Question: I have a full screen image called heart.png loaded into an UIImageView that's 320x480. I've created a 640x960 version and named it heart@2x.png. I also created a 640x1136 version and named it heart-568h@2x.png.
I built a 3.5" view in a storyboard with an UIImageView that's 320x480. I'd assume using a 4" screen device will automatically load heart-568h@2x.png but it does not seem to be the case. Do I have to create 2 storyboards for 3.5" and 4" screens?
EDIT
So far everything is being done in IB, no code has been used. Here's an example project I just set up:

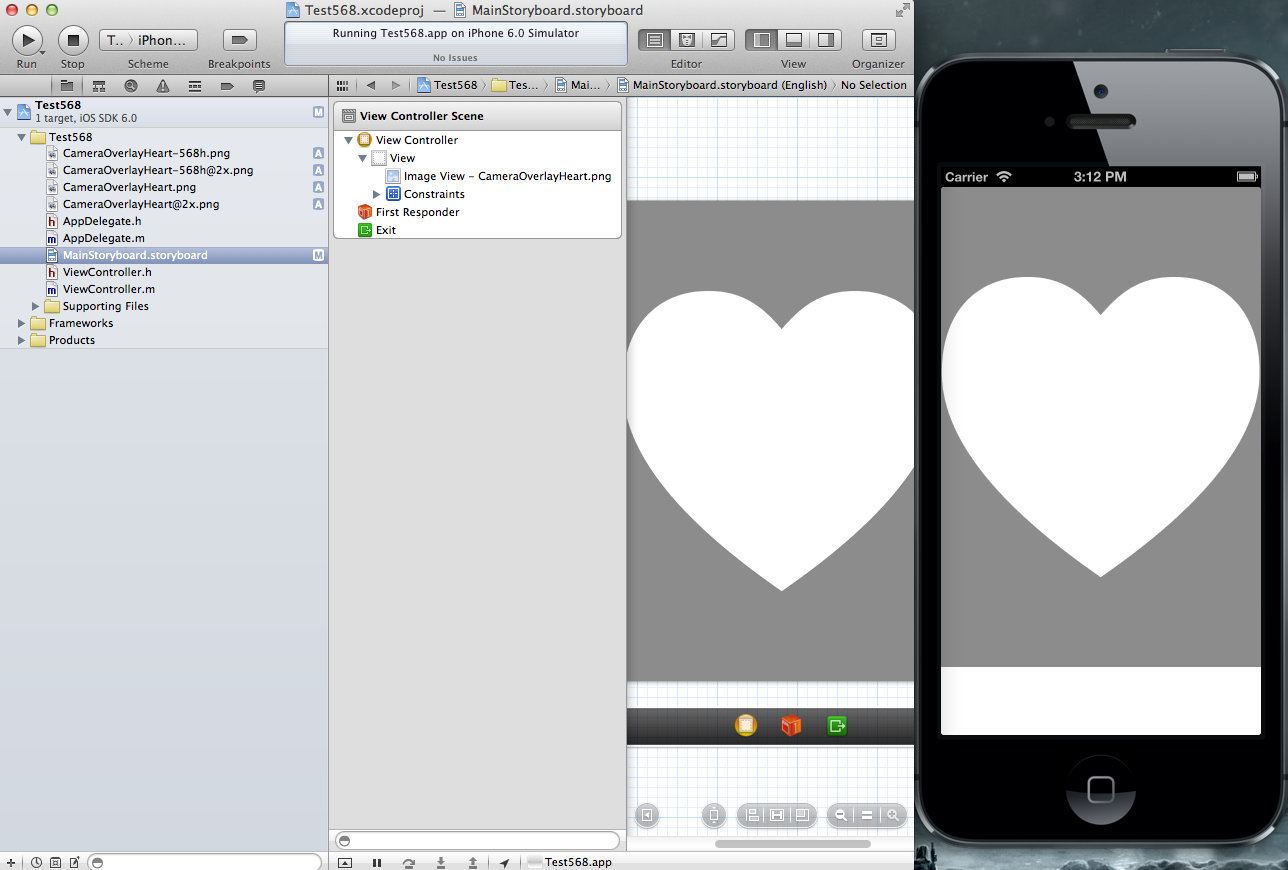
Answer: You are correct. The device will not automatically load the 568 image (other than the launch image) in the way that it differentiates between regular and retina (@2x). You will have to programmatically check, or use a separate storyboard / NIB.
'''
if(UI_USER_INTERFACE_IDIOM() == UIUserInterfaceIdiomPhone) {
CGSize screenSize = [[UIScreen mainScreen] bounds].size;
if(screenSize.height == 568) {
// ...
}
}
'''